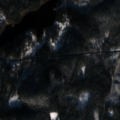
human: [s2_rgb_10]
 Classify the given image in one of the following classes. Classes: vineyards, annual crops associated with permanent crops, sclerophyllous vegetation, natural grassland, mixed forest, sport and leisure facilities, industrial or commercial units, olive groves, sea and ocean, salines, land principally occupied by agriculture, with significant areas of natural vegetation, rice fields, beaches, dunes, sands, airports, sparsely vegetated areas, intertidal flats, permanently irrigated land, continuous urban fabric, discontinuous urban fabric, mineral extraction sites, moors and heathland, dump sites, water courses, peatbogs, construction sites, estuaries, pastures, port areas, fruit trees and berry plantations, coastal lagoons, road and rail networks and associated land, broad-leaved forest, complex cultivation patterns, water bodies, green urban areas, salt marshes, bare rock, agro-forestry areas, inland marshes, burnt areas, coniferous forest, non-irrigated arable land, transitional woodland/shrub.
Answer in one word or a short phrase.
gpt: coniferous forest, mixed forest